Question: I am having the following layout for my website and is built using responsive Bootstrap.

Now when I view it in a mobile device it comes in the following order:
1. HEADER
2. FORM
3. PROMOTIONS
4. INFORMATION
5. FOOTER
However, I don't want the promotions feature to come below the form for a mobile device. Instead I need the information section to come after the form and then the promotions section and then the footer.
Is there a way to achieve this using '@media' query?
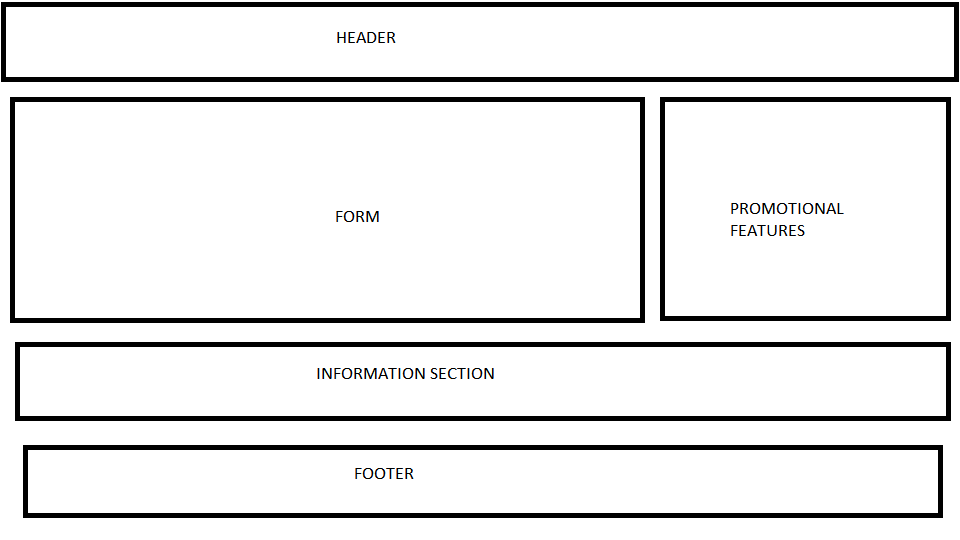
Answer: I think, if you can control height of promotion block, this example can help you:
<URL>
'''
<div id="header" class="bordered">header</div>
<div class="content">
<div id="form" class="bordered">form</div>
<div id="info" class="bordered">infomation</div>
<div id="promotion" class="bordered" >promotion</div>
</div>
<div id="footer" class="bordered">footer</div>
.bordered{
border:1px solid #333;
text-align: center;
min-height: 50px;
padding: 10px;
margin-bottom: 10px;
}
.content{
position:relative;
}
#form{
margin-right: 35%;
}
#promotion{
position: absolute;
right: 0;
top: 0;
width: 30%;
}
@media screen and (max-width: 400px) {
#promotion{
position: static;
width: auto;
}
#form{
margin-right: 0;
}
}
'''